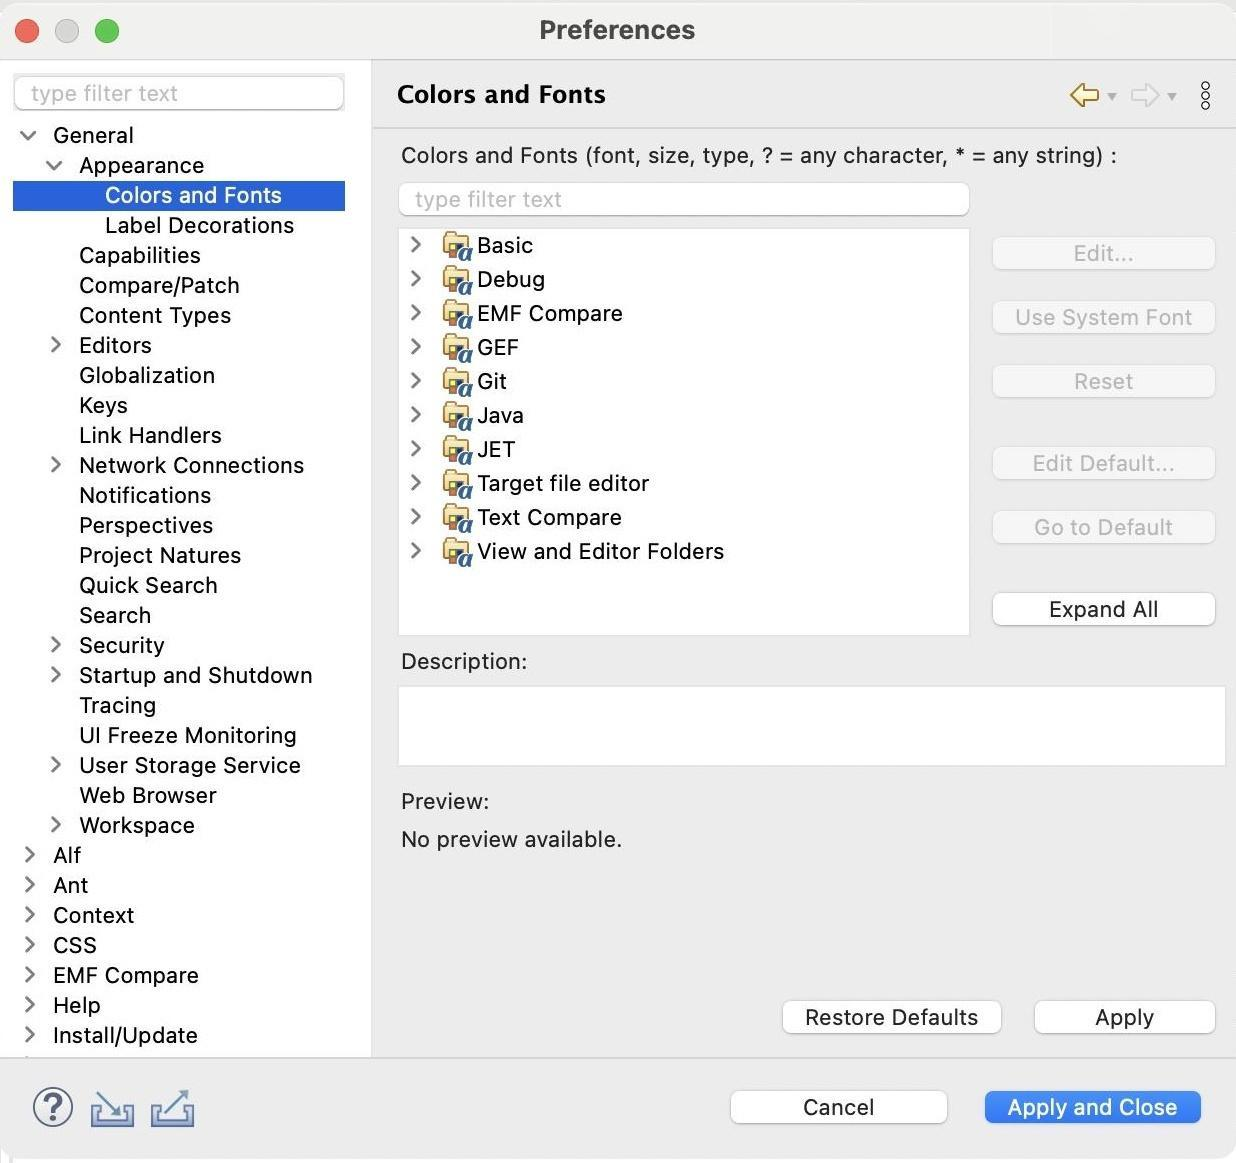
Accessibility tree:
{"name": "Preferences", "role": "AXWindow", "description": null, "role_description": "standard window", "value": null, "position": "480.00;136.00", "size": "619;578", "children": [{"name": "Apply_and_Close", "role": "AXButton", "description": null, "role_description": "button", "value": null, "position": "487.00;540.00", "size": "120;27", "children": []}, {"name": "Cancel", "role": "AXButton", "description": null, "role_description": "button", "value": null, "position": "360.00;540.00", "size": "120;27", "children": []}, {"name": null, "role": "AXToolbar", "description": null, "role_description": "toolbar", "value": null, "position": "12.00;538.00", "size": "90;30", "children": [{"name": "Help", "role": "AXCheckBox", "description": null, "role_description": "checkbox", "value": 0, "position": "12.00;538.00", "size": "30;30", "children": []}, {"name": "Import", "role": "AXButton", "description": null, "role_description": "button", "value": null, "position": "42.00;538.00", "size": "30;30", "children": []}, {"name": "Export", "role": "AXButton", "description": null, "role_description": "button", "value": null, "position": "72.00;538.00", "size": "30;30", "children": []}]}, {"name": null, "role": "AXScrollArea", "description": null, "role_description": "scroll area", "value": null, "position": "199.00;69.00", "size": "415;453", "children": [{"name": "Apply", "role": "AXButton", "description": null, "role_description": "button", "value": null, "position": "512.00;495.00", "size": "102;27", "children": []}, {"name": "Restore_Defaults", "role": "AXButton", "description": null, "role_description": "button", "value": null, "position": "386.00;495.00", "size": "121;27", "children": []}, {"name": null, "role": "AXSplitter", "description": null, "role_description": "splitter", "value": 313, "position": "199.00;382.00", "size": "415;3", "children": []}, {"name": null, "role": "AXStaticText", "description": null, "role_description": "text", "value": "No preview available.", "position": "199.00;411.00", "size": "415;79", "children": []}, {"name": null, "role": "AXStaticText", "description": null, "role_description": "text", "value": "Preview:", "position": "199.00;392.00", "size": "49;14", "children": []}, {"name": null, "role": "AXScrollArea", "description": null, "role_description": "scroll area", "value": null, "position": "199.00;341.00", "size": "415;41", "children": [{"name": null, "role": "AXTextArea", "description": null, "role_description": "text entry area", "value": "", "position": "200.00;342.00", "size": "412;39", "children": []}]}, {"name": null, "role": "AXStaticText", "description": null, "role_description": "text", "value": "Description:", "position": "199.00;322.00", "size": "68;14", "children": []}, {"name": "Expand_All", "role": "AXButton", "description": null, "role_description": "button", "value": null, "position": "491.00;291.00", "size": "123;27", "children": []}, {"name": "Go_to_Default", "role": "AXButton", "description": null, "role_description": "button", "value": null, "position": "491.00;250.00", "size": "123;27", "children": []}, {"name": "Edit_Default...", "role": "AXButton", "description": null, "role_description": "button", "value": null, "position": "491.00;218.00", "size": "123;27", "children": []}, {"name": "Reset", "role": "AXButton", "description": null, "role_description": "button", "value": null, "position": "491.00;177.00", "size": "123;27", "children": []}, {"name": "Use_System_Font", "role": "AXButton", "description": null, "role_description": "button", "value": null, "position": "491.00;145.00", "size": "123;27", "children": []}, {"name": "Edit...", "role": "AXButton", "description": null, "role_description": "button", "value": null, "position": "491.00;113.00", "size": "123;27", "children": []}, {"name": null, "role": "AXStaticText", "description": null, "role_description": "text", "value": "", "position": "610.00;88.00", "size": "4;20", "children": []}, {"name": null, "role": "AXScrollArea", "description": null, "role_description": "scroll area", "value": null, "position": "199.00;112.00", "size": "287;205", "children": [{"name": null, "role": "AXOutline", "description": null, "role_description": "outline", "value": null, "position": "200.00;113.00", "size": "285;203", "children": [{"name": null, "role": "AXRow", "description": null, "role_description": "outline row", "value": null, "position": "200.00;113.00", "size": "285;17", "children": [{"name": null, "role": "AXGroup", "description": null, "role_description": "group", "value": null, "position": "200.00;113.00", "size": "164;17", "children": [{"name": null, "role": "AXDisclosureTriangle", "description": null, "role_description": "disclosure triangle", "value": 0, "position": "202.00;113.00", "size": "12;16", "children": []}, {"name": null, "role": "AXStaticText", "description": null, "role_description": "text", "value": "Basic", "position": "218.00;113.00", "size": "145;16", "children": []}]}]}, {"name": null, "role": "AXRow", "description": null, "role_description": "outline row", "value": null, "position": "200.00;130.00", "size": "285;17", "children": [{"name": null, "role": "AXGroup", "description": null, "role_description": "group", "value": null, "position": "200.00;130.00", "size": "164;17", "children": [{"name": null, "role": "AXDisclosureTriangle", "description": null, "role_description": "disclosure triangle", "value": 0, "position": "202.00;130.00", "size": "12;16", "children": []}, {"name": null, "role": "AXStaticText", "description": null, "role_description": "text", "value": "Debug", "position": "218.00;130.00", "size": "145;16", "children": []}]}]}, {"name": null, "role": "AXRow", "description": null, "role_description": "outline row", "value": null, "position": "200.00;147.00", "size": "285;17", "children": [{"name": null, "role": "AXGroup", "description": null, "role_description": "group", "value": null, "position": "200.00;147.00", "size": "164;17", "children": [{"name": null, "role": "AXDisclosureTriangle", "description": null, "role_description": "disclosure triangle", "value": 0, "position": "202.00;147.00", "size": "12;16", "children": []}, {"name": null, "role": "AXStaticText", "description": null, "role_description": "text", "value": "EMF Compare", "position": "218.00;147.00", "size": "145;16", "children": []}]}]}, {"name": null, "role": "AXRow", "description": null, "role_description": "outline row", "value": null, "position": "200.00;164.00", "size": "285;17", "children": [{"name": null, "role": "AXGroup", "description": null, "role_description": "group", "value": null, "position": "200.00;164.00", "size": "164;17", "children": [{"name": null, "role": "AXDisclosureTriangle", "description": null, "role_description": "disclosure triangle", "value": 0, "position": "202.00;164.00", "size": "12;16", "children": []}, {"name": null, "role": "AXStaticText", "description": null, "role_description": "text", "value": "GEF", "position": "218.00;164.00", "size": "145;16", "children": []}]}]}, {"name": null, "role": "AXRow", "description": null, "role_description": "outline row", "value": null, "position": "200.00;181.00", "size": "285;17", "children": [{"name": null, "role": "AXGroup", "description": null, "role_description": "group", "value": null, "position": "200.00;181.00", "size": "164;17", "children": [{"name": null, "role": "AXDisclosureTriangle", "description": null, "role_description": "disclosure triangle", "value": 0, "position": "202.00;181.00", "size": "12;16", "children": []}, {"name": null, "role": "AXStaticText", "description": null, "role_description": "text", "value": "Git", "position": "218.00;181.00", "size": "145;16", "children": []}]}]}, {"name": null, "role": "AXRow", "description": null, "role_description": "outline row", "value": null, "position": "200.00;198.00", "size": "285;17", "children": [{"name": null, "role": "AXGroup", "description": null, "role_description": "group", "value": null, "position": "200.00;198.00", "size": "164;17", "children": [{"name": null, "role": "AXDisclosureTriangle", "description": null, "role_description": "disclosure triangle", "value": 0, "position": "202.00;198.00", "size": "12;16", "children": []}, {"name": null, "role": "AXStaticText", "description": null, "role_description": "text", "value": "Java", "position": "218.00;198.00", "size": "145;16", "children": []}]}]}, {"name": null, "role": "AXRow", "description": null, "role_description": "outline row", "value": null, "position": "200.00;215.00", "size": "285;17", "children": [{"name": null, "role": "AXGroup", "description": null, "role_description": "group", "value": null, "position": "200.00;215.00", "size": "164;17", "children": [{"name": null, "role": "AXDisclosureTriangle", "description": null, "role_description": "disclosure triangle", "value": 0, "position": "202.00;215.00", "size": "12;16", "children": []}, {"name": null, "role": "AXStaticText", "description": null, "role_description": "text", "value": "JET", "position": "218.00;215.00", "size": "145;16", "children": []}]}]}, {"name": null, "role": "AXRow", "description": null, "role_description": "outline row", "value": null, "position": "200.00;232.00", "size": "285;17", "children": [{"name": null, "role": "AXGroup", "description": null, "role_description": "group", "value": null, "position": "200.00;232.00", "size": "164;17", "children": [{"name": null, "role": "AXDisclosureTriangle", "description": null, "role_description": "disclosure triangle", "value": 0, "position": "202.00;232.00", "size": "12;16", "children": []}, {"name": null, "role": "AXStaticText", "description": null, "role_description": "text", "value": "Target file editor", "position": "218.00;232.00", "size": "145;16", "children": []}]}]}, {"name": null, "role": "AXRow", "description": null, "role_description": "outline row", "value": null, "position": "200.00;249.00", "size": "285;17", "children": [{"name": null, "role": "AXGroup", "description": null, "role_description": "group", "value": null, "position": "200.00;249.00", "size": "164;17", "children": [{"name": null, "role": "AXDisclosureTriangle", "description": null, "role_description": "disclosure triangle", "value": 0, "position": "202.00;249.00", "size": "12;16", "children": []}, {"name": null, "role": "AXStaticText", "description": null, "role_description": "text", "value": "Text Compare", "position": "218.00;249.00", "size": "145;16", "children": []}]}]}, {"name": null, "role": "AXRow", "description": null, "role_description": "outline row", "value": null, "position": "200.00;266.00", "size": "285;17", "children": [{"name": null, "role": "AXGroup", "description": null, "role_description": "group", "value": null, "position": "200.00;266.00", "size": "164;17", "children": [{"name": null, "role": "AXDisclosureTriangle", "description": null, "role_description": "disclosure triangle", "value": 0, "position": "202.00;266.00", "size": "12;16", "children": []}, {"name": null, "role": "AXStaticText", "description": null, "role_description": "text", "value": "View and Editor Folders", "position": "218.00;266.00", "size": "145;16", "children": []}]}]}, {"name": null, "role": "AXColumn", "description": null, "role_description": "column", "value": null, "position": "200.00;113.00", "size": "164;203", "children": []}]}]}, {"name": "type_filter_text", "role": "AXTextField", "description": null, "role_description": "search text field", "value": "", "position": "199.00;88.00", "size": "287;19", "children": []}, {"name": null, "role": "AXStaticText", "description": null, "role_description": "text", "value": "Colors and Fonts (font, size, type, ? = any character, * = any string) :", "position": "199.00;69.00", "size": "363;14", "children": []}]}, {"name": null, "role": "AXToolbar", "description": "", "role_description": "toolbar", "value": null, "position": "532.00;35.00", "size": "82;22", "children": [{"name": "Back_to_Appearance", "role": "AXMenuButton", "description": null, "role_description": "menu button", "value": null, "position": "532.00;35.00", "size": "22;22", "children": []}, {"name": "Forward", "role": "AXMenuButton", "description": null, "role_description": "menu button", "value": null, "position": "562.00;35.00", "size": "22;22", "children": []}, {"name": "Additional_Dialog_Actions", "role": "AXButton", "description": null, "role_description": "button", "value": null, "position": "592.00;35.00", "size": "22;22", "children": []}]}, {"name": null, "role": "AXStaticText", "description": "", "role_description": "text", "value": "Colors and Fonts", "position": "196.00;35.00", "size": "329;21", "children": []}, {"name": null, "role": "AXSplitter", "description": null, "role_description": "splitter", "value": 180, "position": "180.00;28.00", "size": "5;499", "children": []}, {"name": null, "role": "AXScrollArea", "description": null, "role_description": "scroll area", "value": null, "position": "7.00;59.00", "size": "166;468", "children": [{"name": null, "role": "AXOutline", "description": null, "role_description": "outline", "value": null, "position": "7.00;59.00", "size": "166;600", "children": [{"name": null, "role": "AXRow", "description": null, "role_description": "outline row", "value": null, "position": "7.00;59.00", "size": "166;15", "children": [{"name": null, "role": "AXGroup", "description": null, "role_description": "group", "value": null, "position": "7.00;59.00", "size": "151;15", "children": [{"name": null, "role": "AXDisclosureTriangle", "description": null, "role_description": "disclosure triangle", "value": 1, "position": "9.00;59.00", "size": "12;14", "children": []}, {"name": null, "role": "AXStaticText", "description": null, "role_description": "text", "value": "General", "position": "25.00;59.00", "size": "132;14", "children": []}]}]}, {"name": null, "role": "AXRow", "description": null, "role_description": "outline row", "value": null, "position": "7.00;74.00", "size": "166;15", "children": [{"name": null, "role": "AXGroup", "description": null, "role_description": "group", "value": null, "position": "7.00;74.00", "size": "151;15", "children": [{"name": null, "role": "AXDisclosureTriangle", "description": null, "role_description": "disclosure triangle", "value": 1, "position": "22.00;74.00", "size": "12;14", "children": []}, {"name": null, "role": "AXStaticText", "description": null, "role_description": "text", "value": "Appearance", "position": "38.00;74.00", "size": "119;14", "children": []}]}]}, {"name": null, "role": "AXRow", "description": null, "role_description": "outline row", "value": null, "position": "7.00;89.00", "size": "166;15", "children": [{"name": null, "role": "AXStaticText", "description": null, "role_description": "text", "value": "Colors and Fonts", "position": "51.00;89.00", "size": "106;14", "children": []}]}, {"name": null, "role": "AXRow", "description": null, "role_description": "outline row", "value": null, "position": "7.00;104.00", "size": "166;15", "children": [{"name": null, "role": "AXStaticText", "description": null, "role_description": "text", "value": "Label Decorations", "position": "51.00;104.00", "size": "106;14", "children": []}]}, {"name": null, "role": "AXRow", "description": null, "role_description": "outline row", "value": null, "position": "7.00;119.00", "size": "166;15", "children": [{"name": null, "role": "AXStaticText", "description": null, "role_description": "text", "value": "Capabilities", "position": "38.00;119.00", "size": "119;14", "children": []}]}, {"name": null, "role": "AXRow", "description": null, "role_description": "outline row", "value": null, "position": "7.00;134.00", "size": "166;15", "children": [{"name": null, "role": "AXStaticText", "description": null, "role_description": "text", "value": "Compare/Patch", "position": "38.00;134.00", "size": "119;14", "children": []}]}, {"name": null, "role": "AXRow", "description": null, "role_description": "outline row", "value": null, "position": "7.00;149.00", "size": "166;15", "children": [{"name": null, "role": "AXStaticText", "description": null, "role_description": "text", "value": "Content Types", "position": "38.00;149.00", "size": "119;14", "children": []}]}, {"name": null, "role": "AXRow", "description": null, "role_description": "outline row", "value": null, "position": "7.00;164.00", "size": "166;15", "children": [{"name": null, "role": "AXGroup", "description": null, "role_description": "group", "value": null, "position": "7.00;164.00", "size": "151;15", "children": [{"name": null, "role": "AXDisclosureTriangle", "description": null, "role_description": "disclosure triangle", "value": 0, "position": "22.00;164.00", "size": "12;14", "children": []}, {"name": null, "role": "AXStaticText", "description": null, "role_description": "text", "value": "Editors", "position": "38.00;164.00", "size": "119;14", "children": []}]}]}, {"name": null, "role": "AXRow", "description": null, "role_description": "outline row", "value": null, "position": "7.00;179.00", "size": "166;15", "children": [{"name": null, "role": "AXStaticText", "description": null, "role_description": "text", "value": "Globalization", "position": "38.00;179.00", "size": "119;14", "children": []}]}, {"name": null, "role": "AXRow", "description": null, "role_description": "outline row", "value": null, "position": "7.00;194.00", "size": "166;15", "children": [{"name": null, "role": "AXStaticText", "description": null, "role_description": "text", "value": "Keys", "position": "38.00;194.00", "size": "119;14", "children": []}]}, {"name": null, "role": "AXRow", "description": null, "role_description": "outline row", "value": null, "position": "7.00;209.00", "size": "166;15", "children": [{"name": null, "role": "AXStaticText", "description": null, "role_description": "text", "value": "Link Handlers", "position": "38.00;209.00", "size": "119;14", "children": []}]}, {"name": null, "role": "AXRow", "description": null, "role_description": "outline row", "value": null, "position": "7.00;224.00", "size": "166;15", "children": [{"name": null, "role": "AXGroup", "description": null, "role_description": "group", "value": null, "position": "7.00;224.00", "size": "151;15", "children": [{"name": null, "role": "AXDisclosureTriangle", "description": null, "role_description": "disclosure triangle", "value": 0, "position": "22.00;224.00", "size": "12;14", "children": []}, {"name": null, "role": "AXStaticText", "description": null, "role_description": "text", "value": "Network Connections", "position": "38.00;224.00", "size": "119;14", "children": []}]}]}, {"name": null, "role": "AXRow", "description": null, "role_description": "outline row", "value": null, "position": "7.00;239.00", "size": "166;15", "children": [{"name": null, "role": "AXStaticText", "description": null, "role_description": "text", "value": "Notifications", "position": "38.00;239.00", "size": "119;14", "children": []}]}, {"name": null, "role": "AXRow", "description": null, "role_description": "outline row", "value": null, "position": "7.00;254.00", "size": "166;15", "children": [{"name": null, "role": "AXStaticText", "description": null, "role_description": "text", "value": "Perspectives", "position": "38.00;254.00", "size": "119;14", "children": []}]}, {"name": null, "role": "AXRow", "description": null, "role_description": "outline row", "value": null, "position": "7.00;269.00", "size": "166;15", "children": [{"name": null, "role": "AXStaticText", "description": null, "role_description": "text", "value": "Project Natures", "position": "38.00;269.00", "size": "119;14", "children": []}]}, {"name": null, "role": "AXRow", "description": null, "role_description": "outline row", "value": null, "position": "7.00;284.00", "size": "166;15", "children": [{"name": null, "role": "AXStaticText", "description": null, "role_description": "text", "value": "Quick Search", "position": "38.00;284.00", "size": "119;14", "children": []}]}, {"name": null, "role": "AXRow", "description": null, "role_description": "outline row", "value": null, "position": "7.00;299.00", "size": "166;15", "children": [{"name": null, "role": "AXStaticText", "description": null, "role_description": "text", "value": "Search", "position": "38.00;299.00", "size": "119;14", "children": []}]}, {"name": null, "role": "AXRow", "description": null, "role_description": "outline row", "value": null, "position": "7.00;314.00", "size": "166;15", "children": [{"name": null, "role": "AXGroup", "description": null, "role_description": "group", "value": null, "position": "7.00;314.00", "size": "151;15", "children": [{"name": null, "role": "AXDisclosureTriangle", "description": null, "role_description": "disclosure triangle", "value": 0, "position": "22.00;314.00", "size": "12;14", "children": []}, {"name": null, "role": "AXStaticText", "description": null, "role_description": "text", "value": "Security", "position": "38.00;314.00", "size": "119;14", "children": []}]}]}, {"name": null, "role": "AXRow", "description": null, "role_description": "outline row", "value": null, "position": "7.00;329.00", "size": "166;15", "children": [{"name": null, "role": "AXGroup", "description": null, "role_description": "group", "value": null, "position": "7.00;329.00", "size": "151;15", "children": [{"name": null, "role": "AXDisclosureTriangle", "description": null, "role_description": "disclosure triangle", "value": 0, "position": "22.00;329.00", "size": "12;14", "children": []}, {"name": null, "role": "AXStaticText", "description": null, "role_description": "text", "value": "Startup and Shutdown", "position": "38.00;329.00", "size": "119;14", "children": []}]}]}, {"name": null, "role": "AXRow", "description": null, "role_description": "outline row", "value": null, "position": "7.00;344.00", "size": "166;15", "children": [{"name": null, "role": "AXStaticText", "description": null, "role_description": "text", "value": "Tracing", "position": "38.00;344.00", "size": "119;14", "children": []}]}, {"name": null, "role": "AXRow", "description": null, "role_description": "outline row", "value": null, "position": "7.00;359.00", "size": "166;15", "children": [{"name": null, "role": "AXStaticText", "description": null, "role_description": "text", "value": "UI Freeze Monitoring", "position": "38.00;359.00", "size": "119;14", "children": []}]}, {"name": null, "role": "AXRow", "description": null, "role_description": "outline row", "value": null, "position": "7.00;374.00", "size": "166;15", "children": [{"name": null, "role": "AXGroup", "description": null, "role_description": "group", "value": null, "position": "7.00;374.00", "size": "151;15", "children": [{"name": null, "role": "AXDisclosureTriangle", "description": null, "role_description": "disclosure triangle", "value": 0, "position": "22.00;374.00", "size": "12;14", "children": []}, {"name": null, "role": "AXStaticText", "description": null, "role_description": "text", "value": "User Storage Service", "position": "38.00;374.00", "size": "119;14", "children": []}]}]}, {"name": null, "role": "AXRow", "description": null, "role_description": "outline row", "value": null, "position": "7.00;389.00", "size": "166;15", "children": [{"name": null, "role": "AXStaticText", "description": null, "role_description": "text", "value": "Web Browser", "position": "38.00;389.00", "size": "119;14", "children": []}]}, {"name": null, "role": "AXRow", "description": null, "role_description": "outline row", "value": null, "position": "7.00;404.00", "size": "166;15", "children": [{"name": null, "role": "AXGroup", "description": null, "role_description": "group", "value": null, "position": "7.00;404.00", "size": "151;15", "children": [{"name": null, "role": "AXDisclosureTriangle", "description": null, "role_description": "disclosure triangle", "value": 0, "position": "22.00;404.00", "size": "12;14", "children": []}, {"name": null, "role": "AXStaticText", "description": null, "role_description": "text", "value": "Workspace", "position": "38.00;404.00", "size": "119;14", "children": []}]}]}, {"name": null, "role": "AXRow", "description": null, "role_description": "outline row", "value": null, "position": "7.00;419.00", "size": "166;15", "children": [{"name": null, "role": "AXGroup", "description": null, "role_description": "group", "value": null, "position": "7.00;419.00", "size": "151;15", "children": [{"name": null, "role": "AXDisclosureTriangle", "description": null, "role_description": "disclosure triangle", "value": 0, "position": "9.00;419.00", "size": "12;14", "children": []}, {"name": null, "role": "AXStaticText", "description": null, "role_description": "text", "value": "Alf", "position": "25.00;419.00", "size": "132;14", "children": []}]}]}, {"name": null, "role": "AXRow", "description": null, "role_description": "outline row", "value": null, "position": "7.00;434.00", "size": "166;15", "children": [{"name": null, "role": "AXGroup", "description": null, "role_description": "group", "value": null, "position": "7.00;434.00", "size": "151;15", "children": [{"name": null, "role": "AXDisclosureTriangle", "description": null, "role_description": "disclosure triangle", "value": 0, "position": "9.00;434.00", "size": "12;14", "children": []}, {"name": null, "role": "AXStaticText", "description": null, "role_description": "text", "value": "Ant", "position": "25.00;434.00", "size": "132;14", "children": []}]}]}, {"name": null, "role": "AXRow", "description": null, "role_description": "outline row", "value": null, "position": "7.00;449.00", "size": "166;15", "children": [{"name": null, "role": "AXGroup", "description": null, "role_description": "group", "value": null, "position": "7.00;449.00", "size": "151;15", "children": [{"name": null, "role": "AXDisclosureTriangle", "description": null, "role_description": "disclosure triangle", "value": 0, "position": "9.00;449.00", "size": "12;14", "children": []}, {"name": null, "role": "AXStaticText", "description": null, "role_description": "text", "value": "Context", "position": "25.00;449.00", "size": "132;14", "children": []}]}]}, {"name": null, "role": "AXRow", "description": null, "role_description": "outline row", "value": null, "position": "7.00;464.00", "size": "166;15", "children": [{"name": null, "role": "AXGroup", "description": null, "role_description": "group", "value": null, "position": "7.00;464.00", "size": "151;15", "children": [{"name": null, "role": "AXDisclosureTriangle", "description": null, "role_description": "disclosure triangle", "value": 0, "position": "9.00;464.00", "size": "12;14", "children": []}, {"name": null, "role": "AXStaticText", "description": null, "role_description": "text", "value": "CSS", "position": "25.00;464.00", "size": "132;14", "children": []}]}]}, {"name": null, "role": "AXRow", "description": null, "role_description": "outline row", "value": null, "position": "7.00;479.00", "size": "166;15", "children": [{"name": null, "role": "AXGroup", "description": null, "role_description": "group", "value": null, "position": "7.00;479.00", "size": "151;15", "children": [{"name": null, "role": "AXDisclosureTriangle", "description": null, "role_description": "disclosure triangle", "value": 0, "position": "9.00;479.00", "size": "12;14", "children": []}, {"name": null, "role": "AXStaticText", "description": null, "role_description": "text", "value": "EMF Compare", "position": "25.00;479.00", "size": "132;14", "children": []}]}]}, {"name": null, "role": "AXRow", "description": null, "role_description": "outline row", "value": null, "position": "7.00;494.00", "size": "166;15", "children": [{"name": null, "role": "AXGroup", "description": null, "role_description": "group", "value": null, "position": "7.00;494.00", "size": "151;15", "children": [{"name": null, "role": "AXDisclosureTriangle", "description": null, "role_description": "disclosure triangle", "value": 0, "position": "9.00;494.00", "size": "12;14", "children": []}, {"name": null, "role": "AXStaticText", "description": null, "role_description": "text", "value": "Help", "position": "25.00;494.00", "size": "132;14", "children": []}]}]}, {"name": null, "role": "AXRow", "description": null, "role_description": "outline row", "value": null, "position": "7.00;509.00", "size": "166;15", "children": [{"name": null, "role": "AXGroup", "description": null, "role_description": "group", "value": null, "position": "7.00;509.00", "size": "151;15", "children": [{"name": null, "role": "AXDisclosureTriangle", "description": null, "role_description": "disclosure triangle", "value": 0, "position": "9.00;509.00", "size": "12;14", "children": []}, {"name": null, "role": "AXStaticText", "description": null, "role_description": "text", "value": "Install/Update", "position": "25.00;509.00", "size": "132;14", "children": []}]}]}, {"name": null, "role": "AXRow", "description": null, "role_description": "outline row", "value": null, "position": "7.00;524.00", "size": "166;15", "children": [{"name": null, "role": "AXGroup", "description": null, "role_description": "group", "value": null, "position": "7.00;524.00", "size": "151;15", "children": [{"name": null, "role": "AXDisclosureTriangle", "description": null, "role_description": "disclosure triangle", "value": 0, "position": "9.00;524.00", "size": "12;14", "children": []}, {"name": null, "role": "AXStaticText", "description": null, "role_description": "text", "value": "Java", "position": "25.00;524.00", "size": "132;14", "children": []}]}]}, {"name": null, "role": "AXRow", "description": null, "role_description": "outline row", "value": null, "position": "7.00;539.00", "size": "166;15", "children": [{"name": null, "role": "AXGroup", "description": null, "role_description": "group", "value": null, "position": "7.00;539.00", "size": "151;15", "children": [{"name": null, "role": "AXDisclosureTriangle", "description": null, "role_description": "disclosure triangle", "value": 0, "position": "9.00;539.00", "size": "12;14", "children": []}, {"name": null, "role": "AXStaticText", "description": null, "role_description": "text", "value": "Logic Diagrams", "position": "25.00;539.00", "size": "132;14", "children": []}]}]}, {"name": null, "role": "AXRow", "description": null, "role_description": "outline row", "value": null, "position": "7.00;554.00", "size": "166;15", "children": [{"name": null, "role": "AXStaticText", "description": null, "role_description": "text", "value": "Model Editor", "position": "25.00;554.00", "size": "132;14", "children": []}]}, {"name": null, "role": "AXRow", "description": null, "role_description": "outline row", "value": null, "position": "7.00;569.00", "size": "166;15", "children": [{"name": null, "role": "AXGroup", "description": null, "role_description": "group", "value": null, "position": "7.00;569.00", "size": "151;15", "children": [{"name": null, "role": "AXDisclosureTriangle", "description": null, "role_description": "disclosure triangle", "value": 0, "position": "9.00;569.00", "size": "12;14", "children": []}, {"name": null, "role": "AXStaticText", "description": null, "role_description": "text", "value": "Model Validation", "position": "25.00;569.00", "size": "132;14", "children": []}]}]}, {"name": null, "role": "AXRow", "description": null, "role_description": "outline row", "value": null, "position": "7.00;584.00", "size": "166;15", "children": [{"name": null, "role": "AXGroup", "description": null, "role_description": "group", "value": null, "position": "7.00;584.00", "size": "151;15", "children": [{"name": null, "role": "AXDisclosureTriangle", "description": null, "role_description": "disclosure triangle", "value": 0, "position": "9.00;584.00", "size": "12;14", "children": []}, {"name": null, "role": "AXStaticText", "description": null, "role_description": "text", "value": "OCL", "position": "25.00;584.00", "size": "132;14", "children": []}]}]}, {"name": null, "role": "AXRow", "description": null, "role_description": "outline row", "value": null, "position": "7.00;599.00", "size": "166;15", "children": [{"name": null, "role": "AXGroup", "description": null, "role_description": "group", "value": null, "position": "7.00;599.00", "size": "151;15", "children": [{"name": null, "role": "AXDisclosureTriangle", "description": null, "role_description": "disclosure triangle", "value": 0, "position": "9.00;599.00", "size": "12;14", "children": []}, {"name": null, "role": "AXStaticText", "description": null, "role_description": "text", "value": "Papyrus", "position": "25.00;599.00", "size": "132;14", "children": []}]}]}, {"name": null, "role": "AXRow", "description": null, "role_description": "outline row", "value": null, "position": "7.00;614.00", "size": "166;15", "children": [{"name": null, "role": "AXGroup", "description": null, "role_description": "group", "value": null, "position": "7.00;614.00", "size": "151;15", "children": [{"name": null, "role": "AXDisclosureTriangle", "description": null, "role_description": "disclosure triangle", "value": 0, "position": "9.00;614.00", "size": "12;14", "children": []}, {"name": null, "role": "AXStaticText", "description": null, "role_description": "text", "value": "Plug-in Development", "position": "25.00;614.00", "size": "132;14", "children": []}]}]}, {"name": null, "role": "AXRow", "description": null, "role_description": "outline row", "value": null, "position": "7.00;629.00", "size": "166;15", "children": [{"name": null, "role": "AXGroup", "description": null, "role_description": "group", "value": null, "position": "7.00;629.00", "size": "151;15", "children": [{"name": null, "role": "AXDisclosureTriangle", "description": null, "role_description": "disclosure triangle", "value": 0, "position": "9.00;629.00", "size": "12;14", "children": []}, {"name": null, "role": "AXStaticText", "description": null, "role_description": "text", "value": "Run/Debug", "position": "25.00;629.00", "size": "132;14", "children": []}]}]}, {"name": null, "role": "AXRow", "description": null, "role_description": "outline row", "value": null, "position": "7.00;644.00", "size": "166;15", "children": [{"name": null, "role": "AXGroup", "description": null, "role_description": "group", "value": null, "position": "7.00;644.00", "size": "151;15", "children": [{"name": null, "role": "AXDisclosureTriangle", "description": null, "role_description": "disclosure triangle", "value": 0, "position": "9.00;644.00", "size": "12;14", "children": []}, {"name": null, "role": "AXStaticText", "description": null, "role_description": "text", "value": "Version Control (Team)", "position": "25.00;644.00", "size": "132;14", "children": []}]}]}, {"name": null, "role": "AXColumn", "description": null, "role_description": "column", "value": null, "position": "7.00;59.00", "size": "151;600", "children": []}]}, {"name": null, "role": "AXScrollBar", "description": null, "role_description": "scroll bar", "value": 0.0, "position": "157.00;59.00", "size": "16;468", "children": [{"name": null, "role": "AXValueIndicator", "description": null, "role_description": "value indicator", "value": 0.0, "position": "161.00;60.00", "size": "12;363", "children": []}, {"name": null, "role": "AXButton", "description": null, "role_description": "increment arrow button", "value": null, "position": "157.00;59.00", "size": "0;0", "children": []}, {"name": null, "role": "AXButton", "description": null, "role_description": "decrement arrow button", "value": null, "position": "157.00;59.00", "size": "0;0", "children": []}, {"name": null, "role": "AXButton", "description": null, "role_description": "increment page button", "value": null, "position": "161.00;423.50", "size": "12;104", "children": []}, {"name": null, "role": "AXButton", "description": null, "role_description": "decrement page button", "value": null, "position": "161.00;59.00", "size": "12;1", "children": []}]}]}, {"name": "type_filter_text", "role": "AXTextField", "description": null, "role_description": "search text field", "value": "", "position": "7.00;35.00", "size": "166;19", "children": []}, {"name": null, "role": "AXButton", "description": null, "role_description": "close button", "value": null, "position": "7.00;6.00", "size": "14;16", "children": []}, {"name": null, "role": "AXButton", "description": null, "role_description": "zoom button", "value": null, "position": "47.00;6.00", "size": "14;16", "children": [{"name": null, "role": "AXGroup", "description": null, "role_description": "group", "value": null, "position": "47.00;6.00", "size": "14;16", "children": [{"name": null, "role": "AXGroup", "description": null, "role_description": "group", "value": null, "position": "47.00;6.00", "size": "14;16", "children": []}]}]}, {"name": null, "role": "AXButton", "description": null, "role_description": "minimize button", "value": null, "position": "27.00;6.00", "size": "14;16", "children": []}, {"name": null, "role": "AXStaticText", "description": null, "role_description": "text", "value": "Preferences", "position": "268.00;5.00", "size": "83;16", "children": []}]}